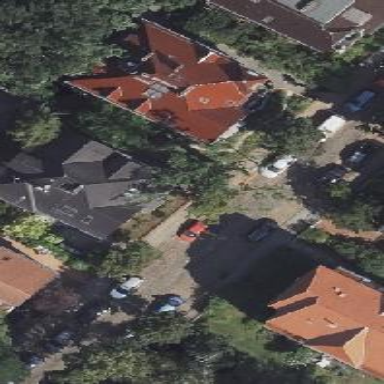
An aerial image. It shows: Apartment building with hipped roof.